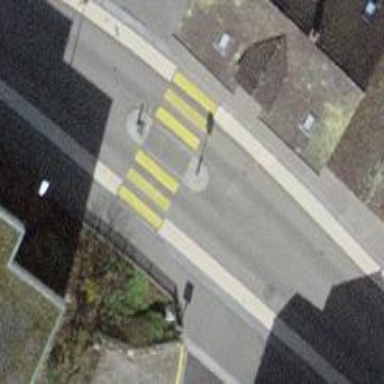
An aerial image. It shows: Marked crossing on the road.